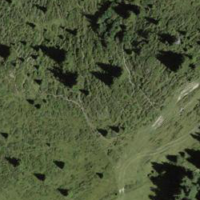
EUNIS habitat code: 26
Species observed at this site:
Calluna vulgaris